Question: I need to highlight text in epub book,when user selects the text,i can get the text,what the user has selected,but i need to highlight,the text permanently what user selected,thanks,any help will ne appreciated.
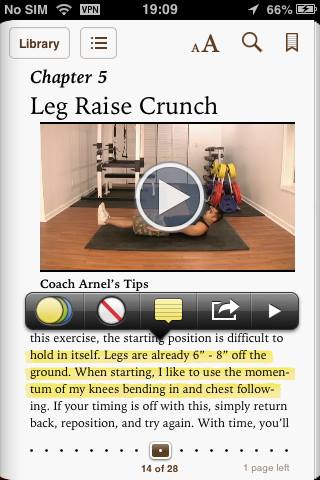
Answer: There's nothing built in to iOS that will do this. Some broad techniques that might work:
- 'span'- -
As for adding highlight-related items to the selection menu, see <URL>. You probably won't be able to get icons in the menu like Apple does, though; that seems to be a private API. You could probably override the whole menu system if you want something closer to Apple's look, but that'll be quite a bit of work.